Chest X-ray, AP view. Patient: 43 years old, sex F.
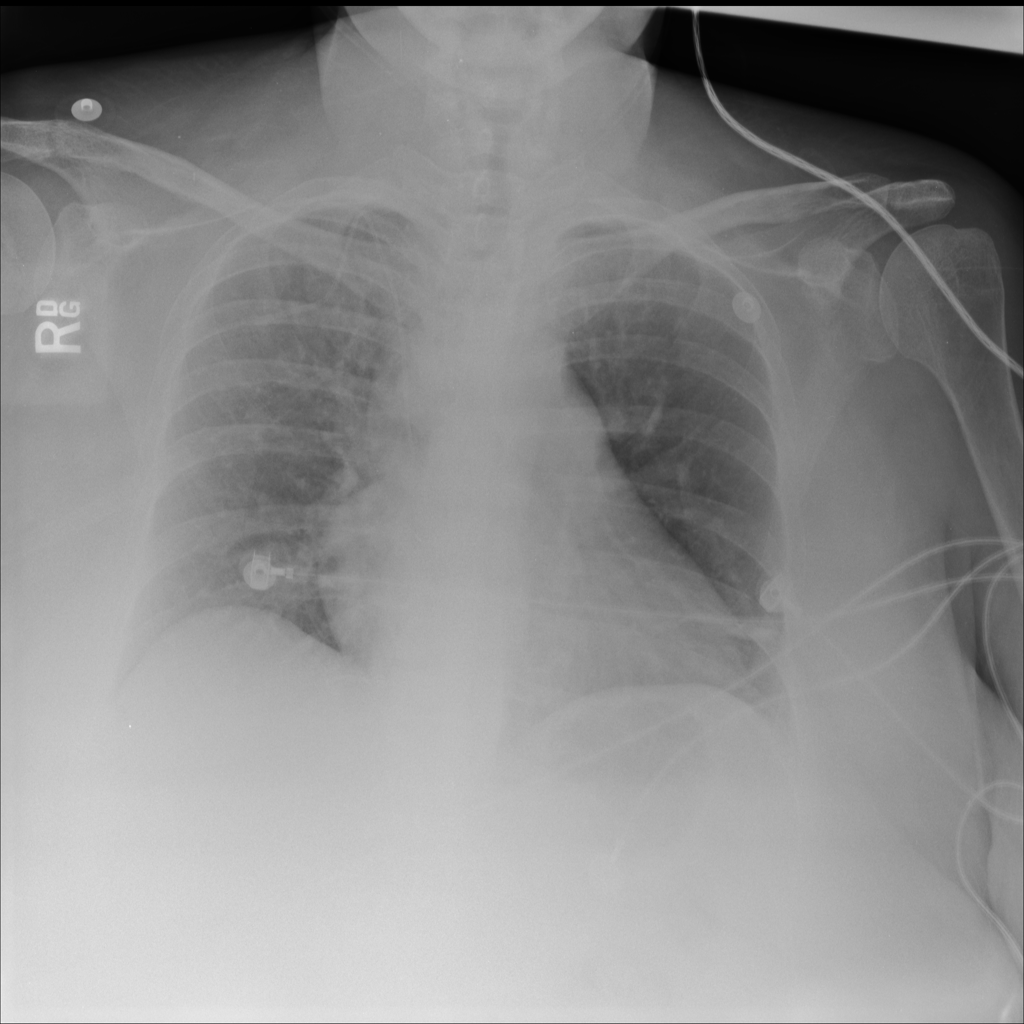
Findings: No Finding